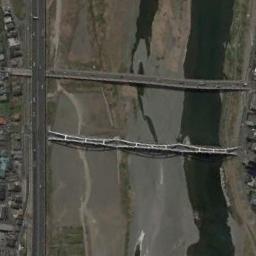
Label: bridge